Question: I use the code below to populate my skin list and give the user the possibility the change the skin at runtime.
'''
public List getSkinChoices() {
List choices = new ArrayList();
String skinFamily = null;
String skinLabel = null;
SkinFactory sf = SkinFactory.getFactory();
FacesContext context = FacesContext.getCurrentInstance();
for (Iterator i = sf.getSkinIds(); i.hasNext();) {
String skinID = (String) i.next();
Skin skin = sf.getSkin(context, skinID);
skinFamily = skin.getFamily();
skinLabel = skinFamily;
if (skin.getRenderKitId().indexOf("desktop") > 0 ) {
choices.add(new SelectItem(skinFamily, skinLabel));
}
}
return choices;
}
'''
Now that i am using Jdev 12.1.3 the method 'sf.getSkinIds();' is deprecated.
The method is no more loading all skin as usually

Could somebody directes me to the new implementation way?
Is there any alternativ to get all availlable skins?
NB: The code about loads all availlable skin in Jdev 12.1.2.
Thanks
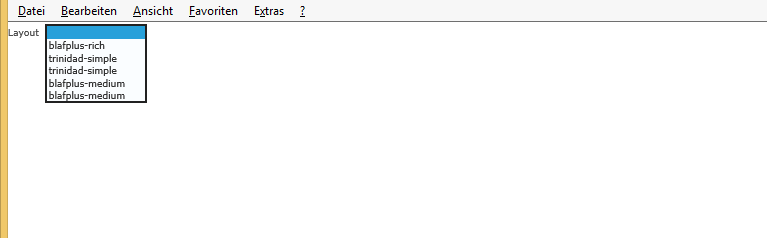
Answer: The 'SkinFactory' class is part of the Trinidad API and according to its <URL>, you have to:
> Use <URL> to get the list of skins supported.
So, you have to do something like this:
'''
Collection<SkinMetadata> supportedSkins = SkinProvider.getSkinMetadata(context);
Iterator<SkinMetadata> iterator = supportedSkins.iterator();
while (iterator.hasNext()) {
SkinMetadata next = iterator.next();
skinFamily = next.getFamily();
//etc.
}
'''